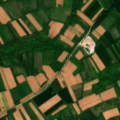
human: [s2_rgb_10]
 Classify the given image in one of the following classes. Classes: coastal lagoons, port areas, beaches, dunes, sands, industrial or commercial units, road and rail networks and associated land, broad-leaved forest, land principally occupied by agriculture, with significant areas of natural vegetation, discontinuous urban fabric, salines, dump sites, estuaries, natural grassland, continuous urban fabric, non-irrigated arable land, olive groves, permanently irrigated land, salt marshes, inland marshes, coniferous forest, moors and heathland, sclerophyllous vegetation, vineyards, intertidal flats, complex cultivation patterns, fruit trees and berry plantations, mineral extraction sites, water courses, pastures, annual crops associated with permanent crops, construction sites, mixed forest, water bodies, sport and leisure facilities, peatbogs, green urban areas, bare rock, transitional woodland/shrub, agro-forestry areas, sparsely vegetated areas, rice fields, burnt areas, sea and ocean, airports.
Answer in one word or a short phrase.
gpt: non-irrigated arable land, complex cultivation patterns, land principally occupied by agriculture, with significant areas of natural vegetation, broad-leaved forest